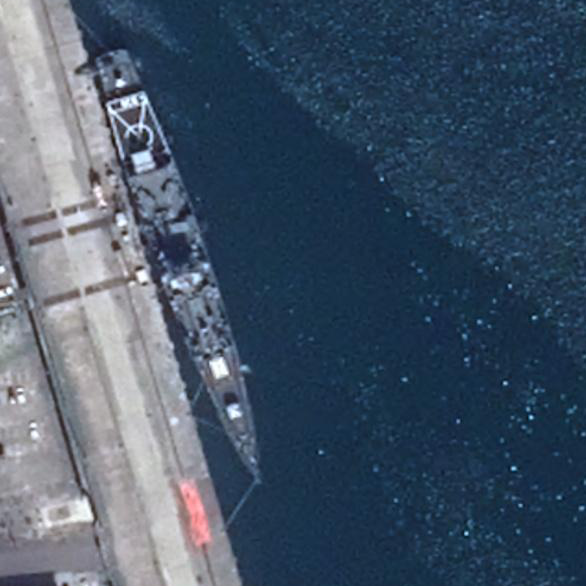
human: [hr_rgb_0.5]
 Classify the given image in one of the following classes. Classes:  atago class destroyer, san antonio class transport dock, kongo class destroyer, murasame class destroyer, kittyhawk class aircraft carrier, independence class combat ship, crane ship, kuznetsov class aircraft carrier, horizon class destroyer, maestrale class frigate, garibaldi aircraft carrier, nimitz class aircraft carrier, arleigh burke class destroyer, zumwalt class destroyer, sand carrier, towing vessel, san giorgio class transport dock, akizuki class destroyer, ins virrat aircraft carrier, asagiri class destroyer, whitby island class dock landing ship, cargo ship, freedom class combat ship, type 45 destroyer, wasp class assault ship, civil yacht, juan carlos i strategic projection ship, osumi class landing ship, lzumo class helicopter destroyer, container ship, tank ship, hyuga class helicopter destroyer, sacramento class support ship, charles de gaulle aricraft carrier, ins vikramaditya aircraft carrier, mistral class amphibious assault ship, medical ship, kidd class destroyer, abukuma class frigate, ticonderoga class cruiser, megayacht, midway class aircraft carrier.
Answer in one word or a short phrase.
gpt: Kidd class destroyer